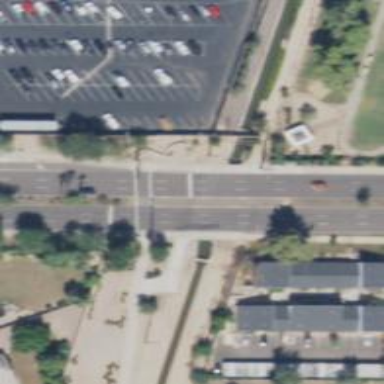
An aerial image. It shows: Solid stop line on the road.